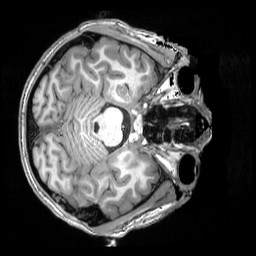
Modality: T1w
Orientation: axial
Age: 19
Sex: male
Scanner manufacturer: siemens
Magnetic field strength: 3 T
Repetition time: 2.5 s
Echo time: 0.00343 s